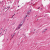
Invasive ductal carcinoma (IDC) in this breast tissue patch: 0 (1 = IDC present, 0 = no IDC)